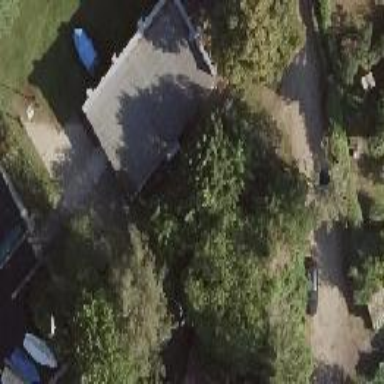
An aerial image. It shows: Boathouse.